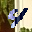
Label: 4